Interaction volume radius: 10 \u00c5
Interaction volume height: 30 \u00c5
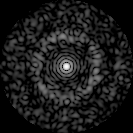
Disorder parameter: 0.8362